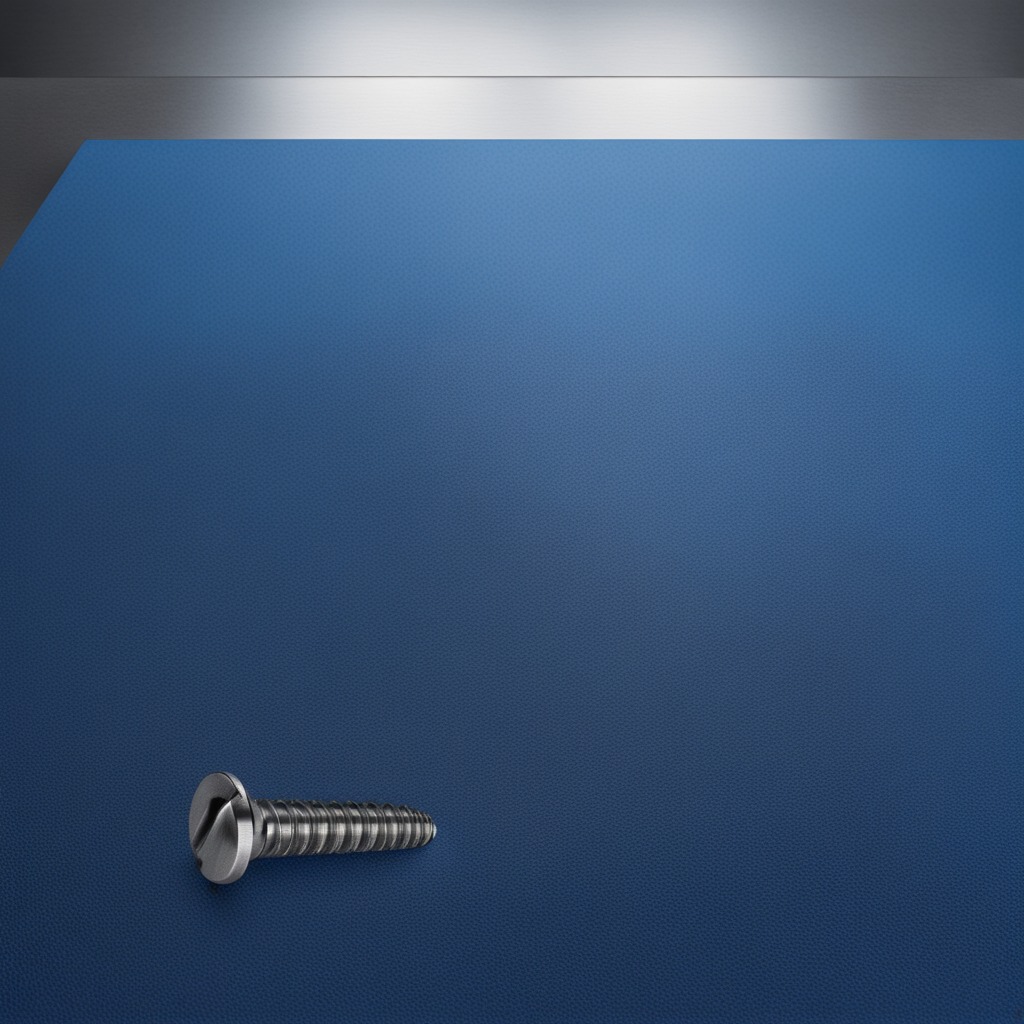
A metal screw lying on a clean granite tabletop covered with a blue rubber mat inside a workshop under bright overhead lighting crisp shadows high clarity worn but beneath the mat